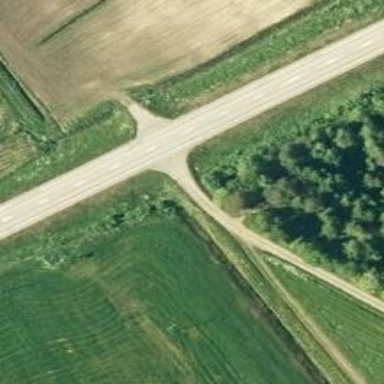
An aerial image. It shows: Simple road.